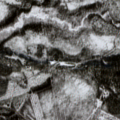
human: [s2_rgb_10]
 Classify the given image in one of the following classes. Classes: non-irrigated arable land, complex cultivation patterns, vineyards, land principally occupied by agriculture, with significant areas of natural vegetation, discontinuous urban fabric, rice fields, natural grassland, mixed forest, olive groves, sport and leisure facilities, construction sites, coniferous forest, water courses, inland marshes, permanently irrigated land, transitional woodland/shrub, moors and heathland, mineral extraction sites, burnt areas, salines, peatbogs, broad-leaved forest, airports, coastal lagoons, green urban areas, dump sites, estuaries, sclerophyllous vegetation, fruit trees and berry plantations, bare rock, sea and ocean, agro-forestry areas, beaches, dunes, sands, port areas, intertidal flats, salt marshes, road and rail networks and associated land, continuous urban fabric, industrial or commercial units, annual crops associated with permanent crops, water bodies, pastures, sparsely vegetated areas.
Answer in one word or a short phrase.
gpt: mixed forest, transitional woodland/shrub